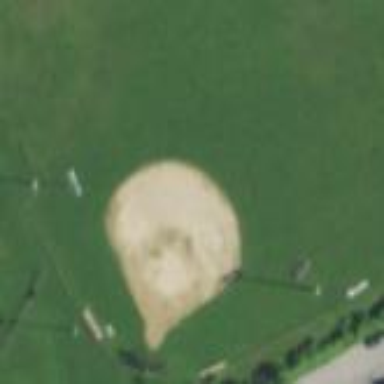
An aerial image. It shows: Baseball pitch for leisure and sports activities.